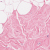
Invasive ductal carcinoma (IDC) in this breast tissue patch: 0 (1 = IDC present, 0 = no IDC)